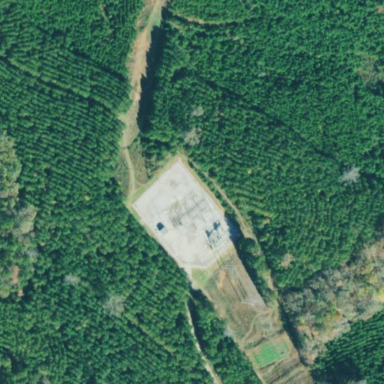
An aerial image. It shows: There is distribution substation enclosed by fence.